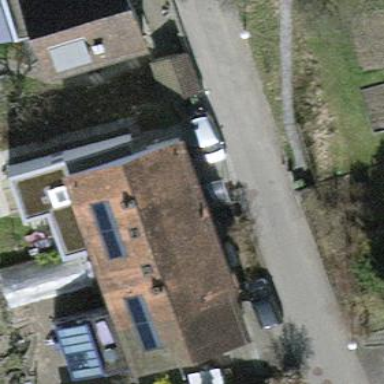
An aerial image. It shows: Semidetached house with gabled roof covered in tiles.